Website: bh-photo
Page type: account-selection
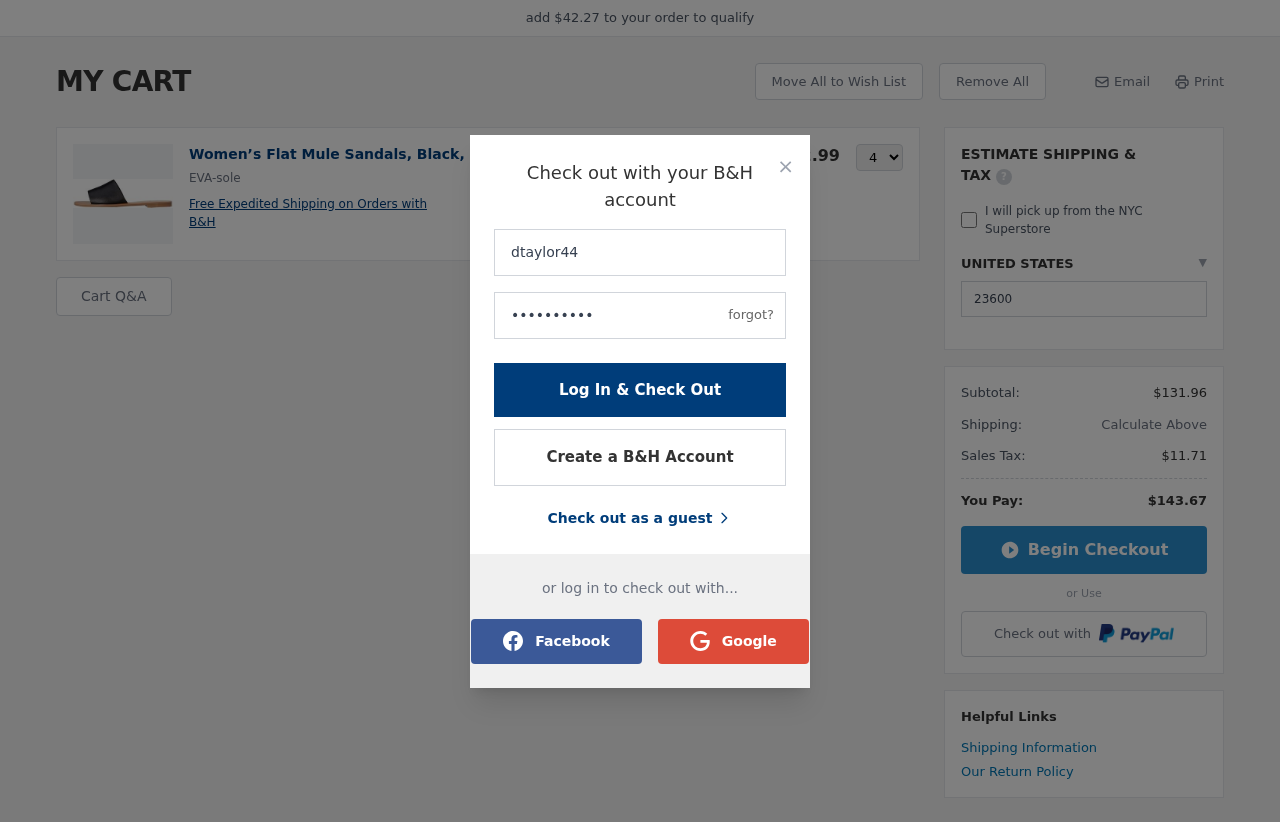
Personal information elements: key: PII_COUNTRY
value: UNITED STATES
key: PII_LOGIN_USERNAME
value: dtaylor44
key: PII_POSTCODE
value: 23600
Product elements: key: PRODUCT1_DESC
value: EVA-sole
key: PRODUCT1_NAME
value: Women’s Flat Mule Sandals, Black, 8 UK
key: PRODUCT1_PRICE
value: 32.99
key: PRODUCT1_QUANTITY
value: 4
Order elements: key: ORDER_SUBTOTAL
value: $131.96
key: ORDER_TAX
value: $11.71
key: ORDER_TOTAL
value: $143.67
Other elements: key: AMOUNT_TO_QUALIFY
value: $42.27